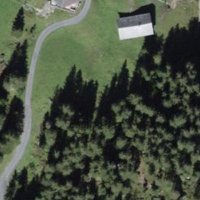
EUNIS habitat code: 23
Species observed at this site:
Euplagia quadripunctaria
Lotus corniculatus
Lasiommata maera
Odezia atrata
Parnassia palustris